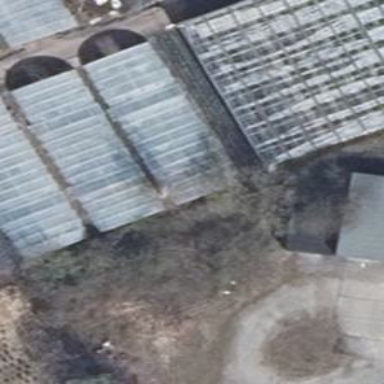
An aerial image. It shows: Greenhouse.